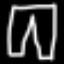
Label: pants